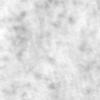
Label: no_change